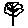
Label: tree